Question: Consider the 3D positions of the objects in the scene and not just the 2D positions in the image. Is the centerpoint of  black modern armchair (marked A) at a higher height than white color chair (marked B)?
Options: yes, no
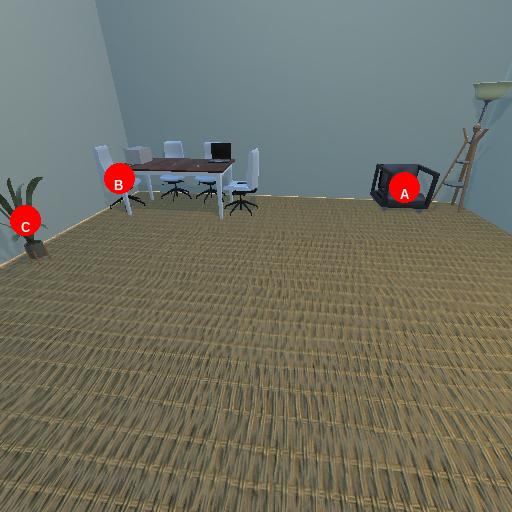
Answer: yes